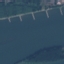
Label: River